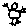
Label: bird